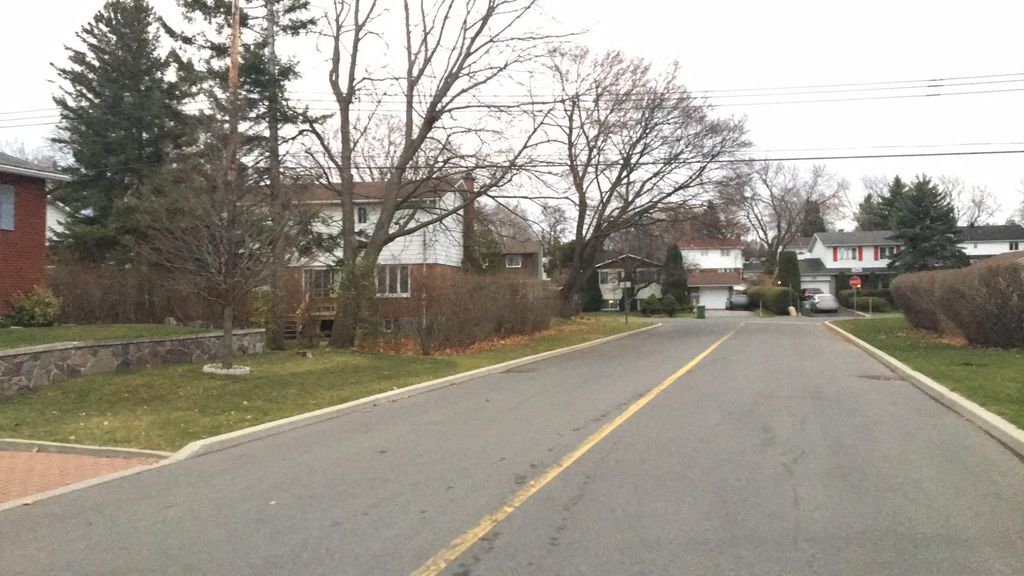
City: montreal